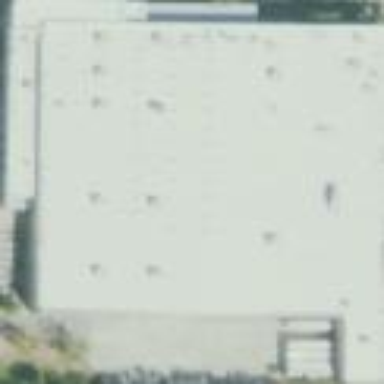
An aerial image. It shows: Wholesale shop building.